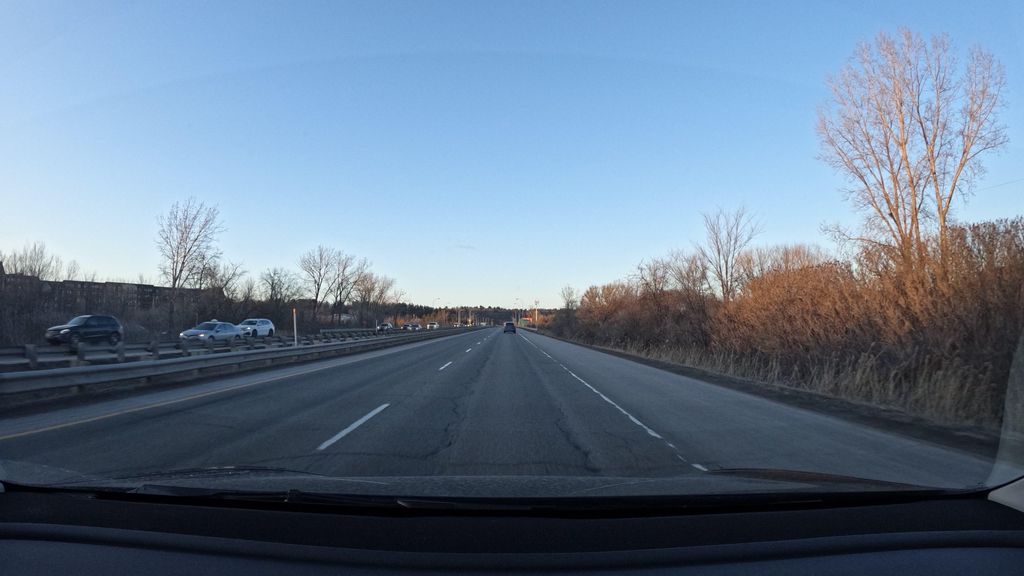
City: montreal